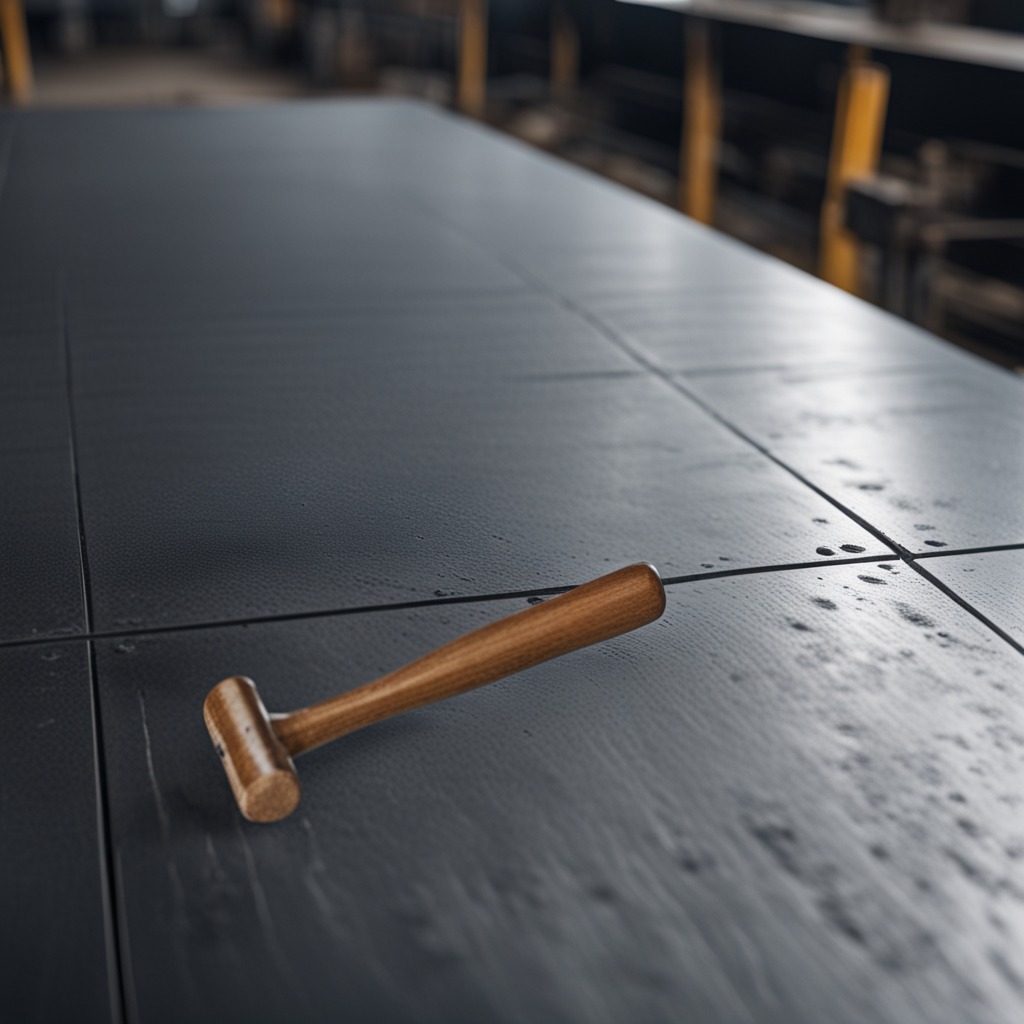
A hammer is lying on the cold steel table in a mining workshop.